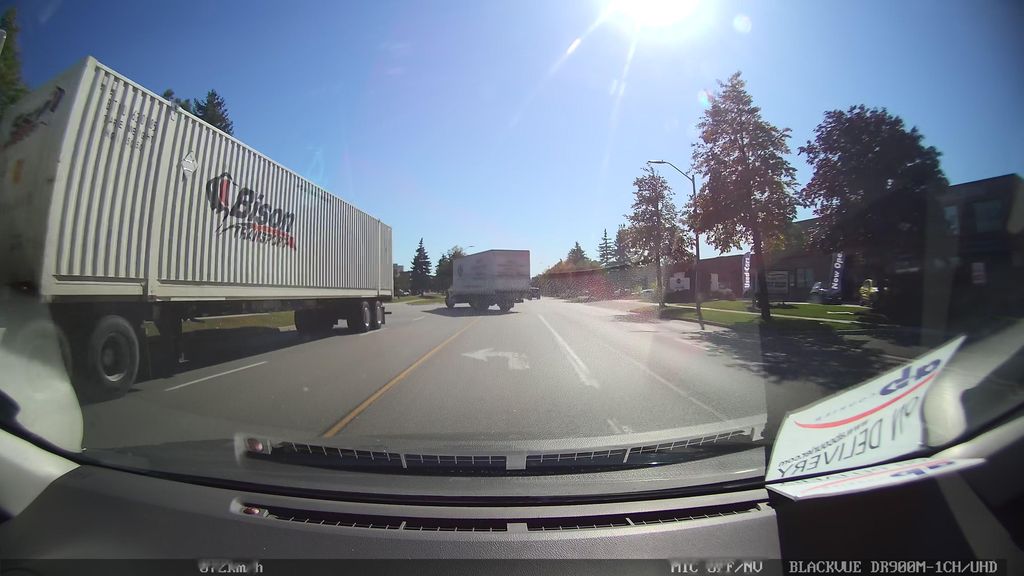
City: toronto